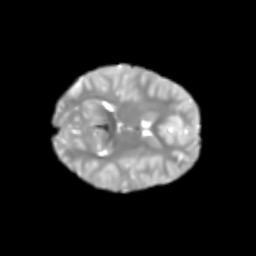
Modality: T2w
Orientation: axial
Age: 8
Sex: female
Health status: healthy